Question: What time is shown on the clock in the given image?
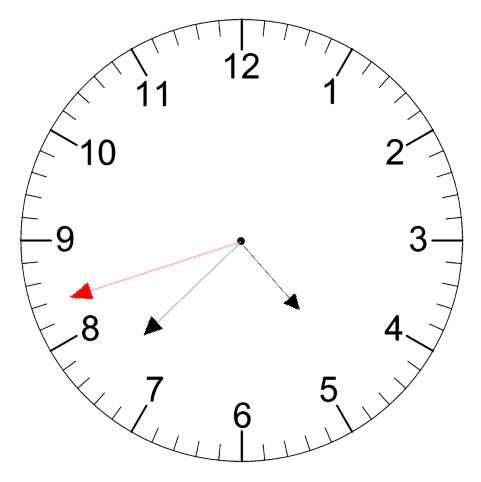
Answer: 04:37:42